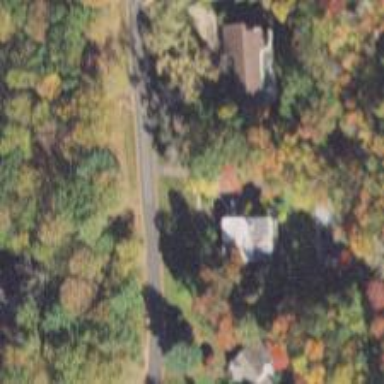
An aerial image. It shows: Residential driveway designated as service road.